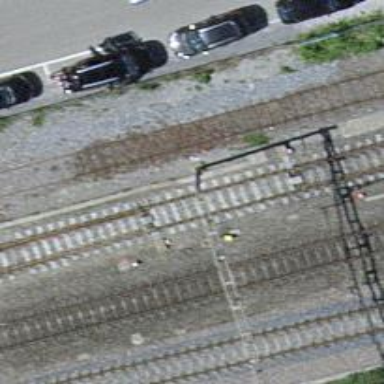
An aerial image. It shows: Railway switch.